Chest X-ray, AP view. Patient: 20 years old, sex M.
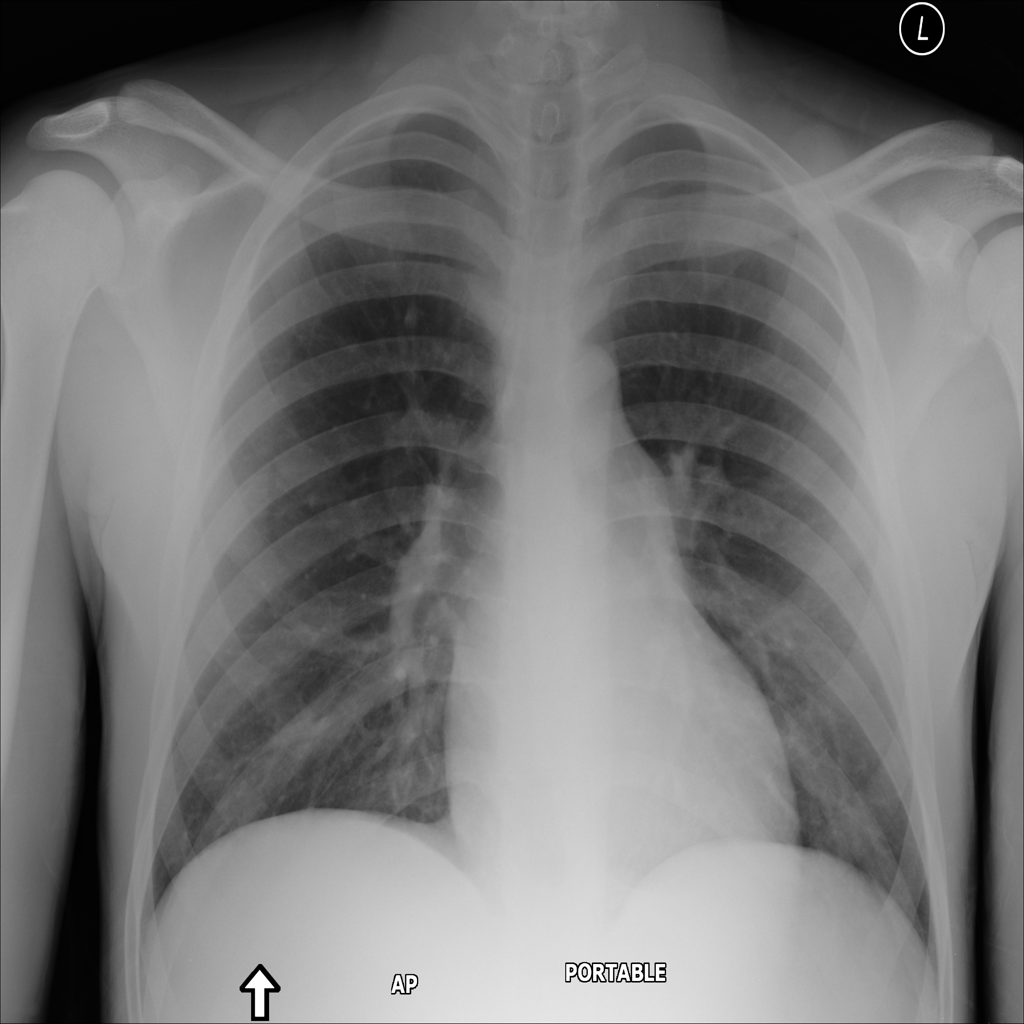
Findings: No Finding